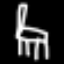
Label: chair